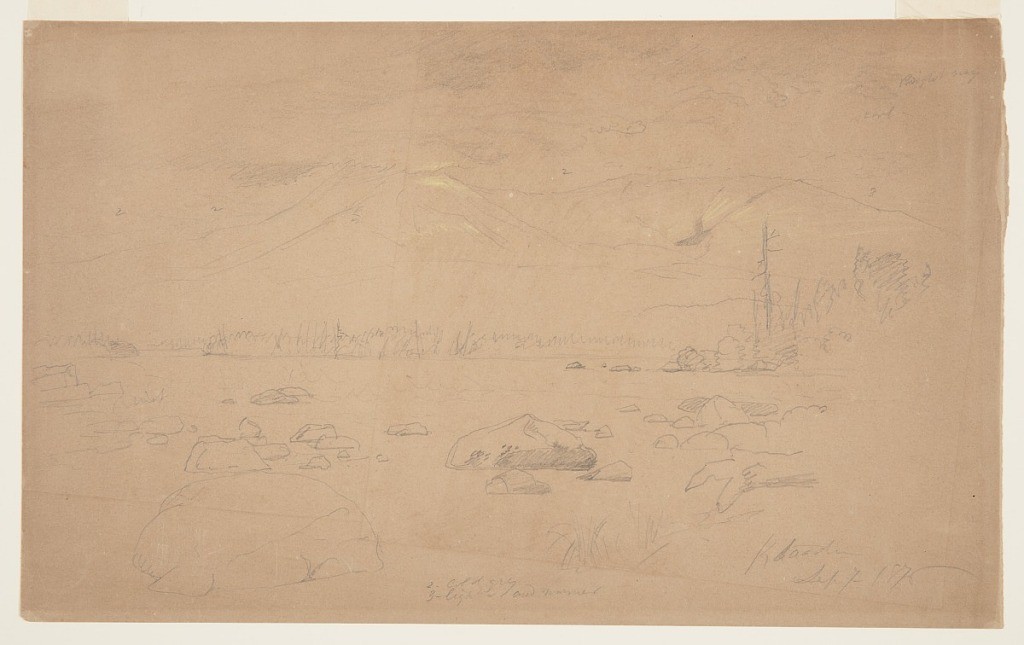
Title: Clouds over Mt. Katahdin, Maine
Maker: Frederic Edwin Church, American, 1826–1900
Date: September 7, 1876
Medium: Graphite, yellow crayon on brown wove paper
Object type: Drawing
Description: Landscape sketch showing a view of Mt. Katahdin from the southeast shore of Katahdin Lake in Maine. In the foreground, numerous rocks emerge from the water near the lake's shore, which is visible in the lower right corner. The lake extends across the middle distance, where a heavily wooded island or spit of land is visible along the right margin. The lake's opposite shore, covered in trees, is visible in the distance beneath Mt. Katahdin, which rises into a bank of low-lying clouds. The mountain's steep flanks are highlighted in whitish yellow and its rugged, rolling ridge forms a high horizon. Pamola and Baxter Peaks are obscured by clouds, while Hamlin and Howes Peaks are visible at upper center and upper right.